Question: I'm learning JUnit 4. I came across annotation @Test(Timeout=). when I run this test case and if execution takes more than specified milliseconds, if shows as Error. I guess it should be under failure! if someone could explain me why this is an error not failure. Thanks

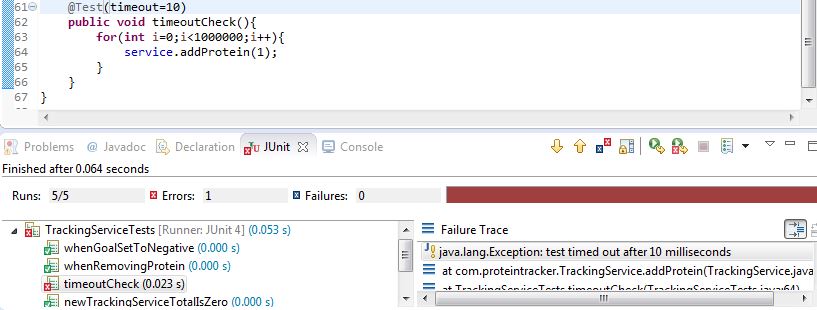
Answer: Failures are for when you make an assertion and it turns out to be false. It means that your code did not produce the correct result to satisfy your test. Or your test code is wrong.
Errors are for when something unexpected has happened and prevented your test completing normally. Timeouts fit nicely into this category - they are a safety net to ensure your build will always complete, even if your tests run away with themselves. By using a timeout, you are making an assertion about runtime, you are merely defending against infinite builds.